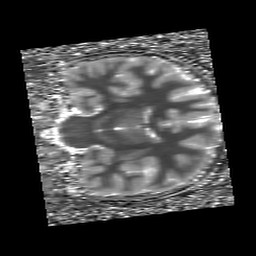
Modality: T1map
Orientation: coronal
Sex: male
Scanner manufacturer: siemens
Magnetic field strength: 3 T
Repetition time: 5 s
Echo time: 0.00368 s